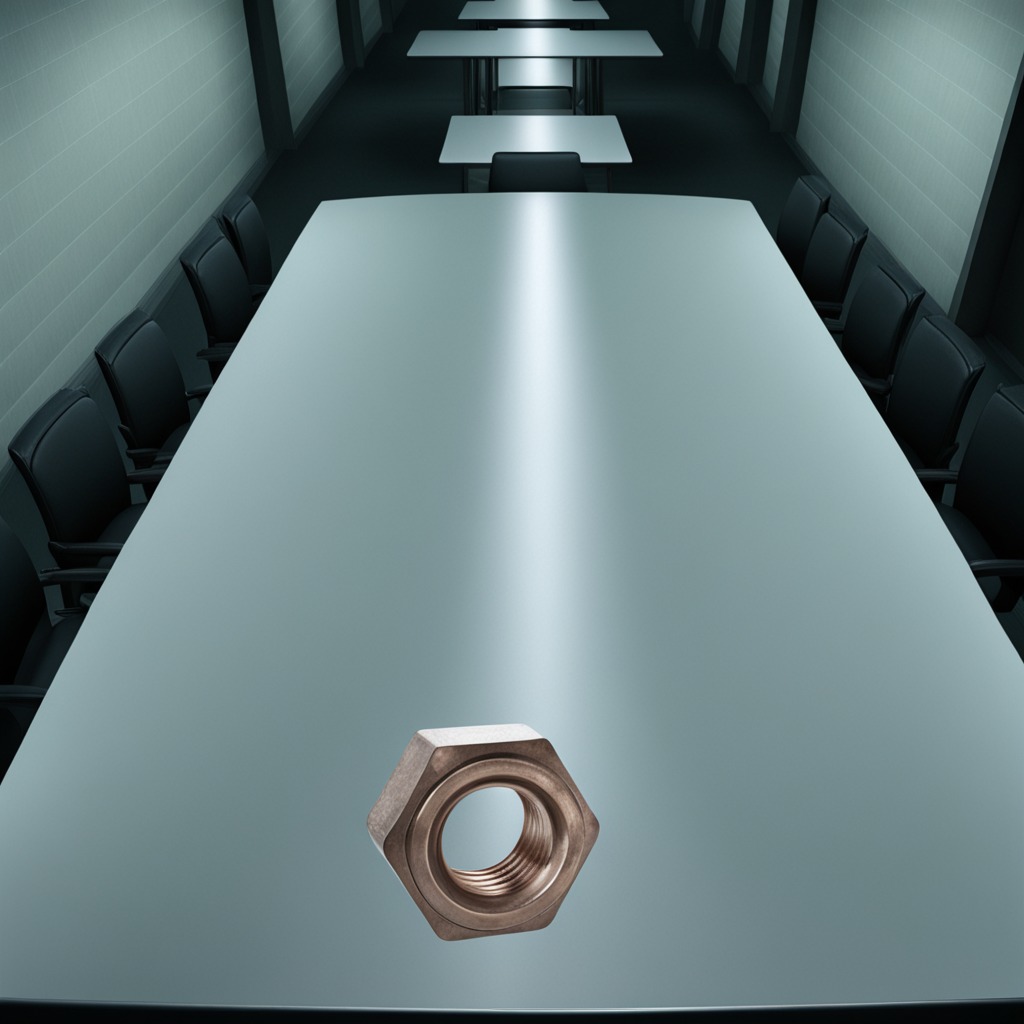
A metal nut is lying on a clean empty table in a railway signal maintenance room lit by harsh overhead fluorescents.